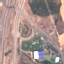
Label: Highway